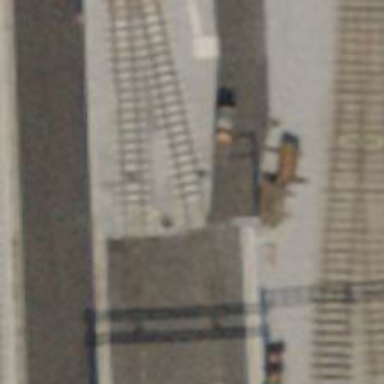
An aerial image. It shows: Narrow-gauge railway with electrified tracks using contact line. Located in service yard with one track.